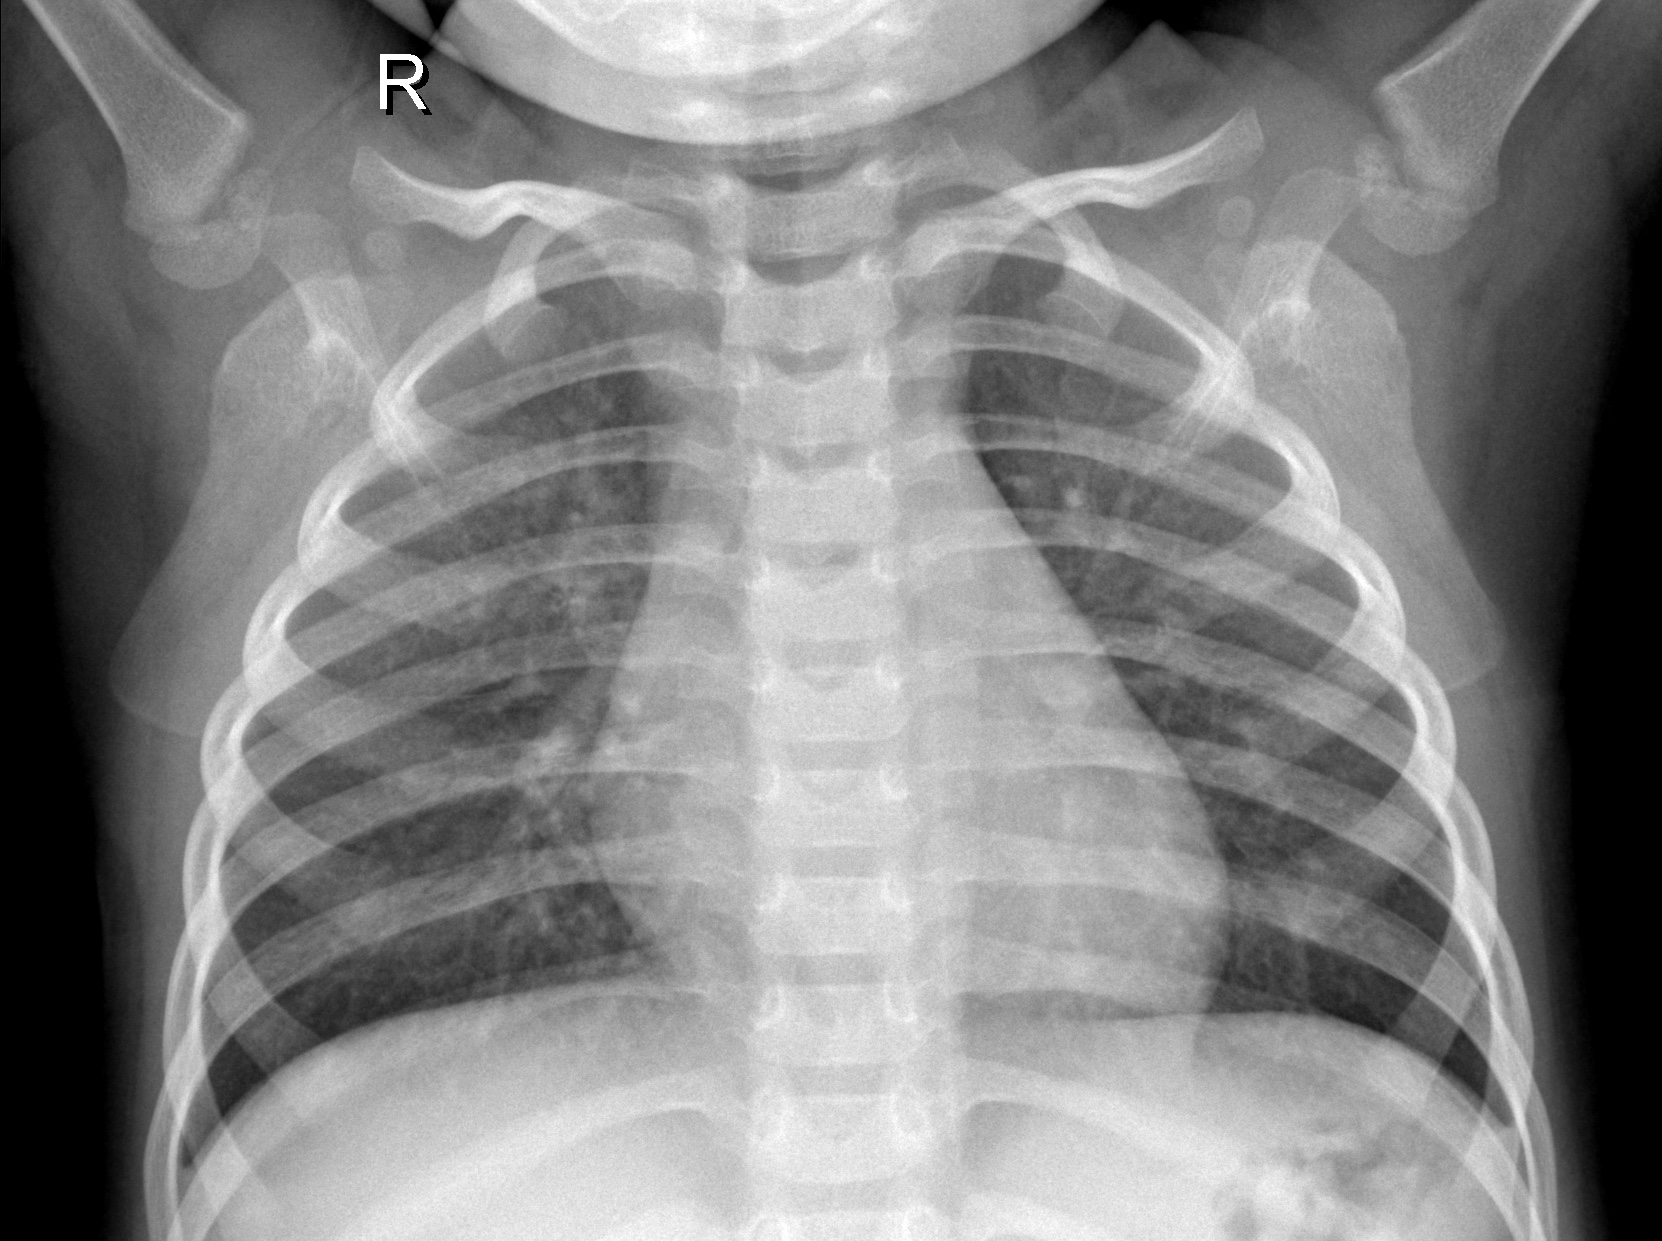
Diagnosis: NORMAL